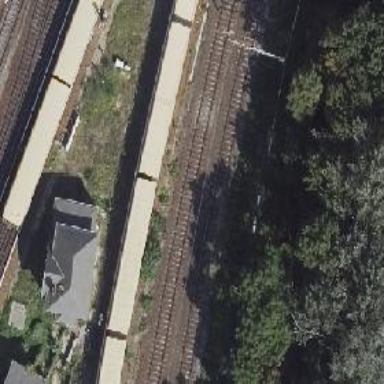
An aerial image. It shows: Railway signal.